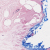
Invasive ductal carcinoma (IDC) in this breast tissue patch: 0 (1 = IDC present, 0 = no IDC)